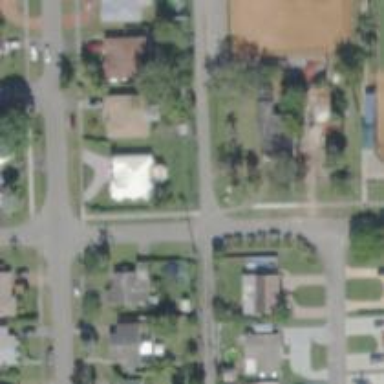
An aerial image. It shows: Alley classified as service road.